Question: I have created a dictionary called that has a keys 0 to 3 and then the values are a list of names. Each key has the same values (the list of names). As I assign a node to a name I would like to update the dictionary to remove that name from only one key.As the code below shows, if I want to update key 0 by removing the value "jason", it removes "jason" from all of the other keys as well. I still need "jason" to be a value for keys 1 through 3 after it is removed only from key 0.
'''
node = [0,1,2,3]
names = ["jason", "martin", "ronnie", "mike"]
def table (node, names):
options = {}
for i in range(len(node)):
options [i] = names
return options
matrix = table(node,names)
print "Before removing Jason: " + str(matrix)
alist = matrix[0]
alist.remove('jason')
matrix[0] = alist
print "After removing Jason: " + str(matrix)
print matrix
'''
---
I have also included a screenshot:

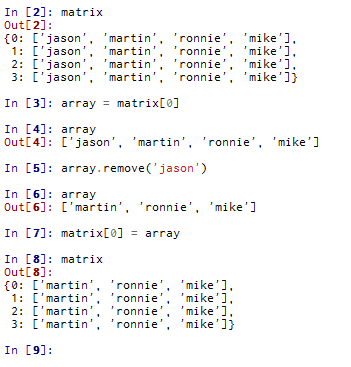
Answer: All the keys in your dictionary refer to the same list. What you want is to assign a copy of that list to each key so the copies can be modified independently. Replace this code:
'''
for i in range(len(node)):
options [i] = names
'''
with
'''
for i in range(len(node)):
options [i] = names[:]
'''